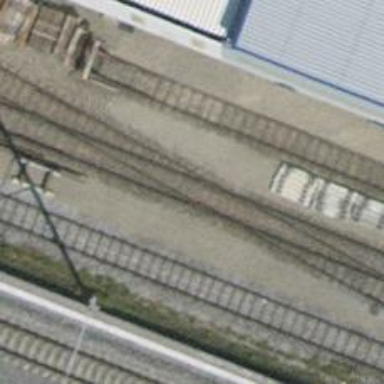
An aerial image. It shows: Railway crossing.